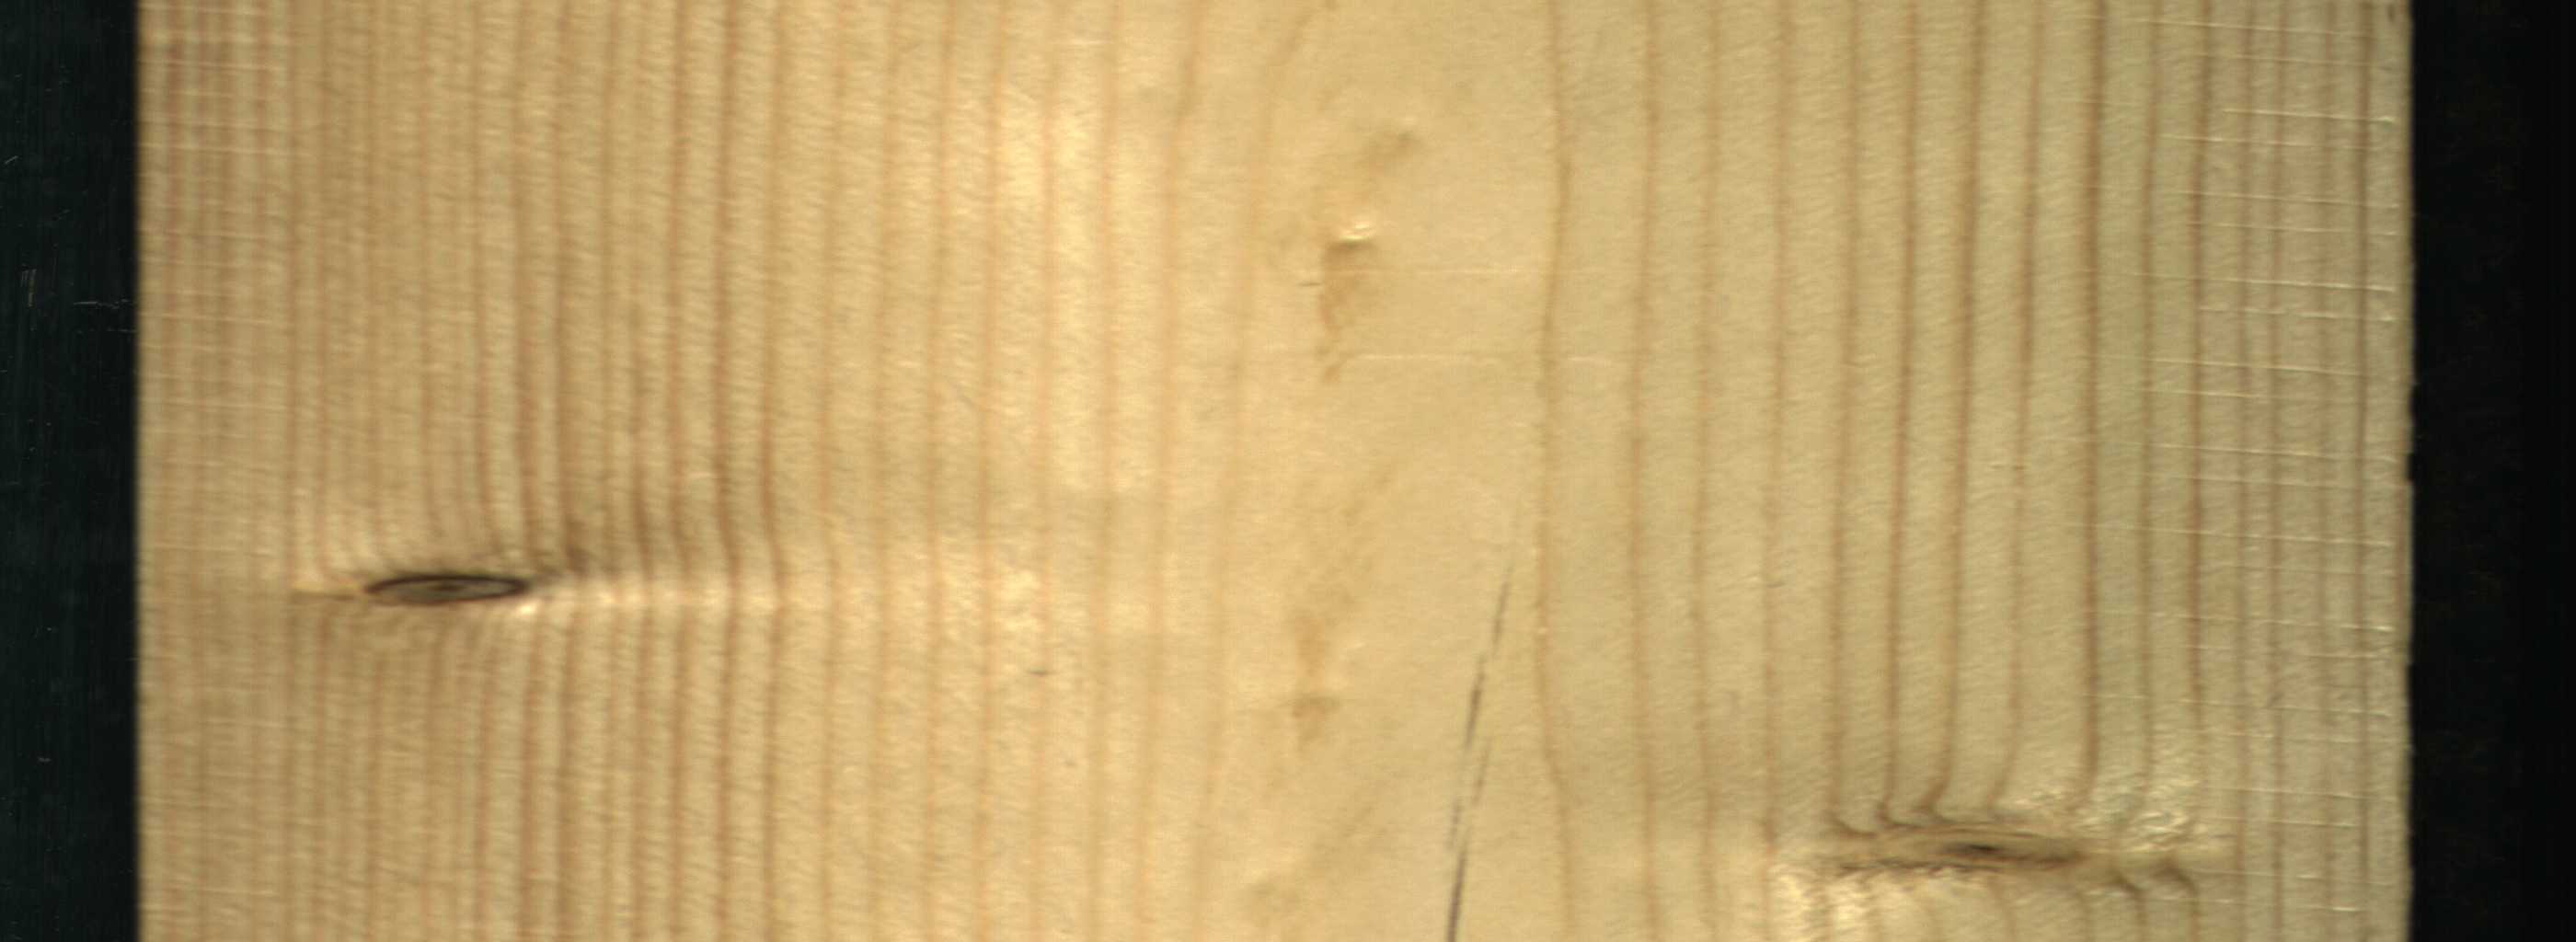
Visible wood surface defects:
Crack
Dead_Knot
Live_Knot